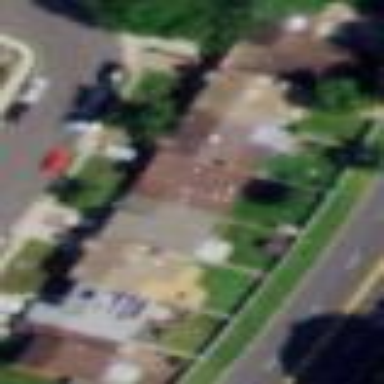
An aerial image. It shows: Terrace building.